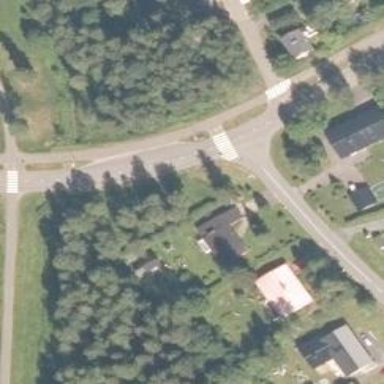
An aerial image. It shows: Cycleway.